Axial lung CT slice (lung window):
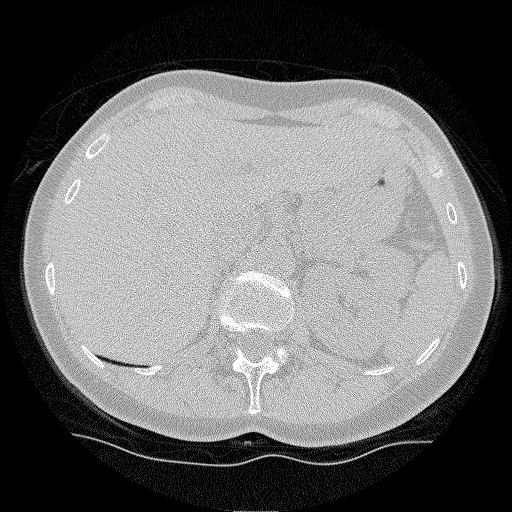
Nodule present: no